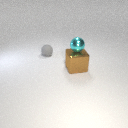
large brown metal cube in front of small gray rubber sphere